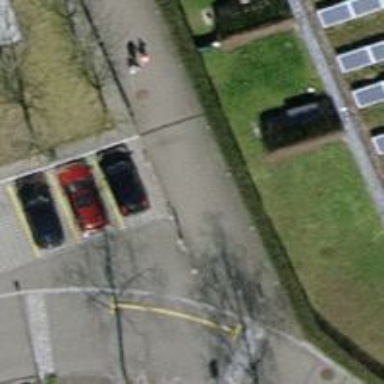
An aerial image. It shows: Bollard barrier.